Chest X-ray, AP view. Patient: 54 years old, sex M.
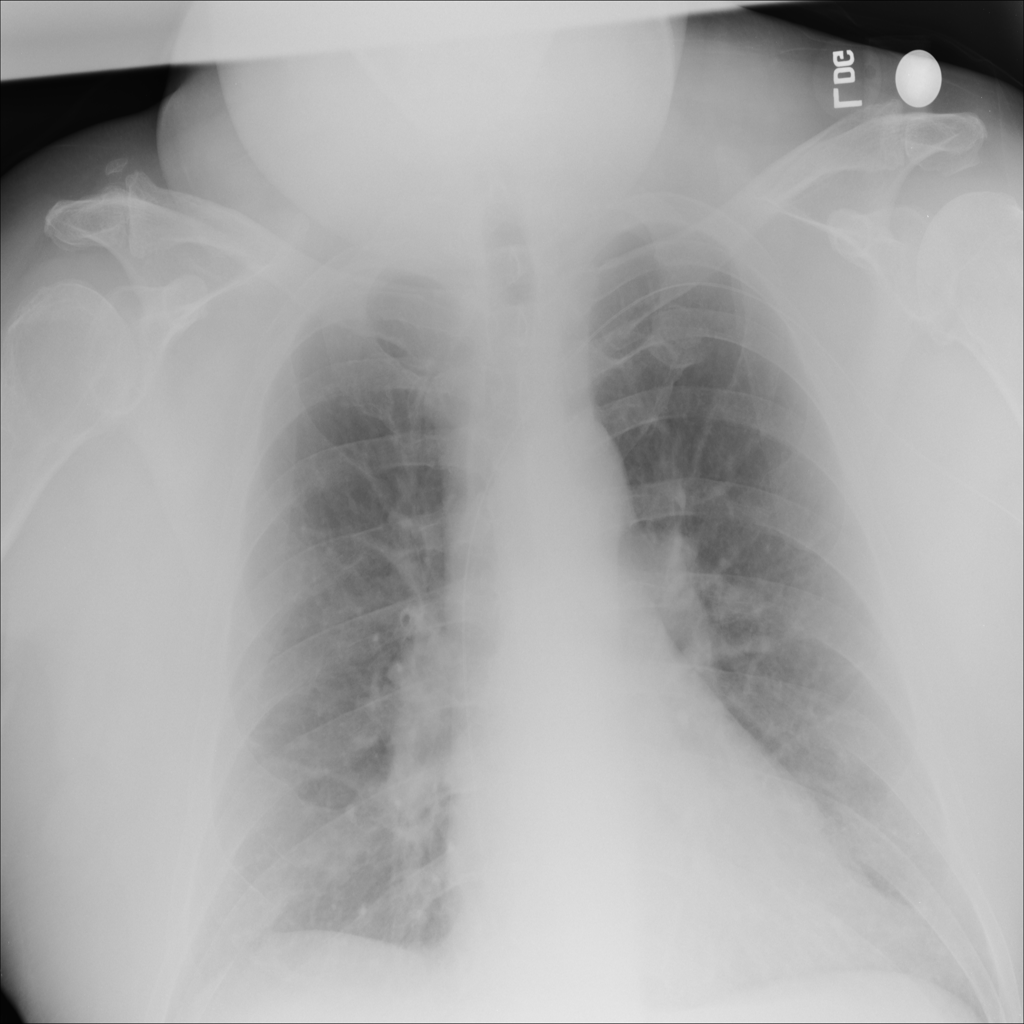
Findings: No Finding